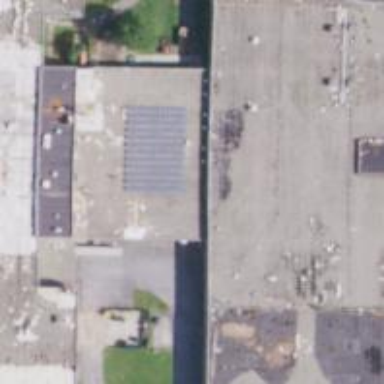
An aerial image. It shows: Commercial building.